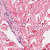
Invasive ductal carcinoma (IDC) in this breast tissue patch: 0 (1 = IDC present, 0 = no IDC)